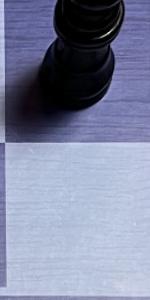
Label: Empty